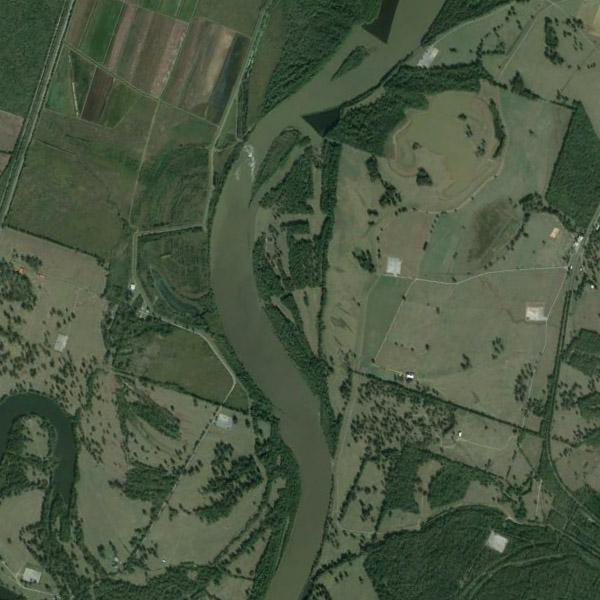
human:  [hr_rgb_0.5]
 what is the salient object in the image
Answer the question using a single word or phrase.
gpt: river